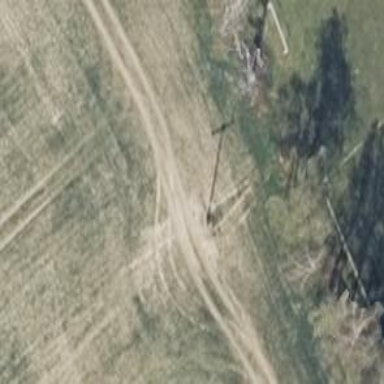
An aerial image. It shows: Minor power line with 3 cables.